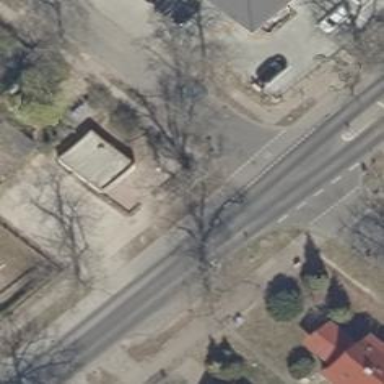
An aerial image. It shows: Unmarked crossing on the road.